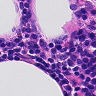
Metastatic tissue present: no